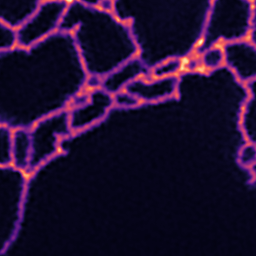
Label: Super-resolution ER image